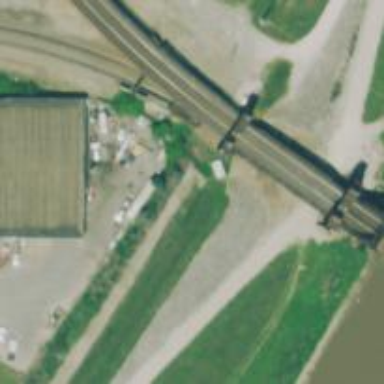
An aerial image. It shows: Truss bridge carrying railway.